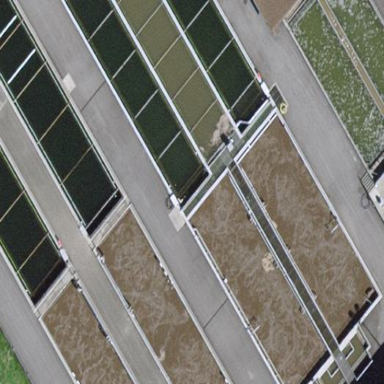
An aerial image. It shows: Body of wastewater.